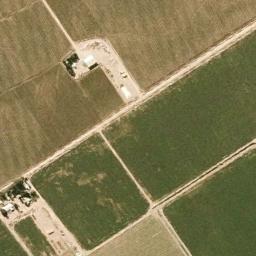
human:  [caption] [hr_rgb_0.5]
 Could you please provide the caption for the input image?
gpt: There are some green and bare rectangular farmland .

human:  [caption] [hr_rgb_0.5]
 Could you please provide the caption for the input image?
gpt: Five or six neatly arranged green, Yellow-brown mixed rectangular farm fields .

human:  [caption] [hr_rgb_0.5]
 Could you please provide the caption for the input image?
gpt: There are several dirt roads between the rectangular farmlands .

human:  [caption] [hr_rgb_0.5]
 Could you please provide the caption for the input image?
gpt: Lots of rectangular farmlands of different colors and sizes are arranged in neat rows and some houses are surrounded by these farmlands .

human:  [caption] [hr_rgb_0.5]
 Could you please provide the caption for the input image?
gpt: There are several yellow rectangular farmlands a green ones .